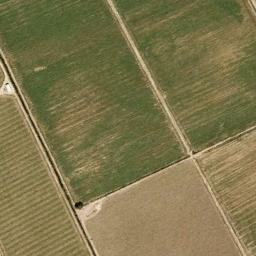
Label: rectangular_farmland